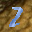
Label: 2